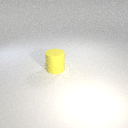
large yellow rubber cylinder